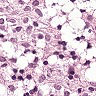
Metastatic tissue present: no